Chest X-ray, PA view. Patient: 21 years old, sex M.
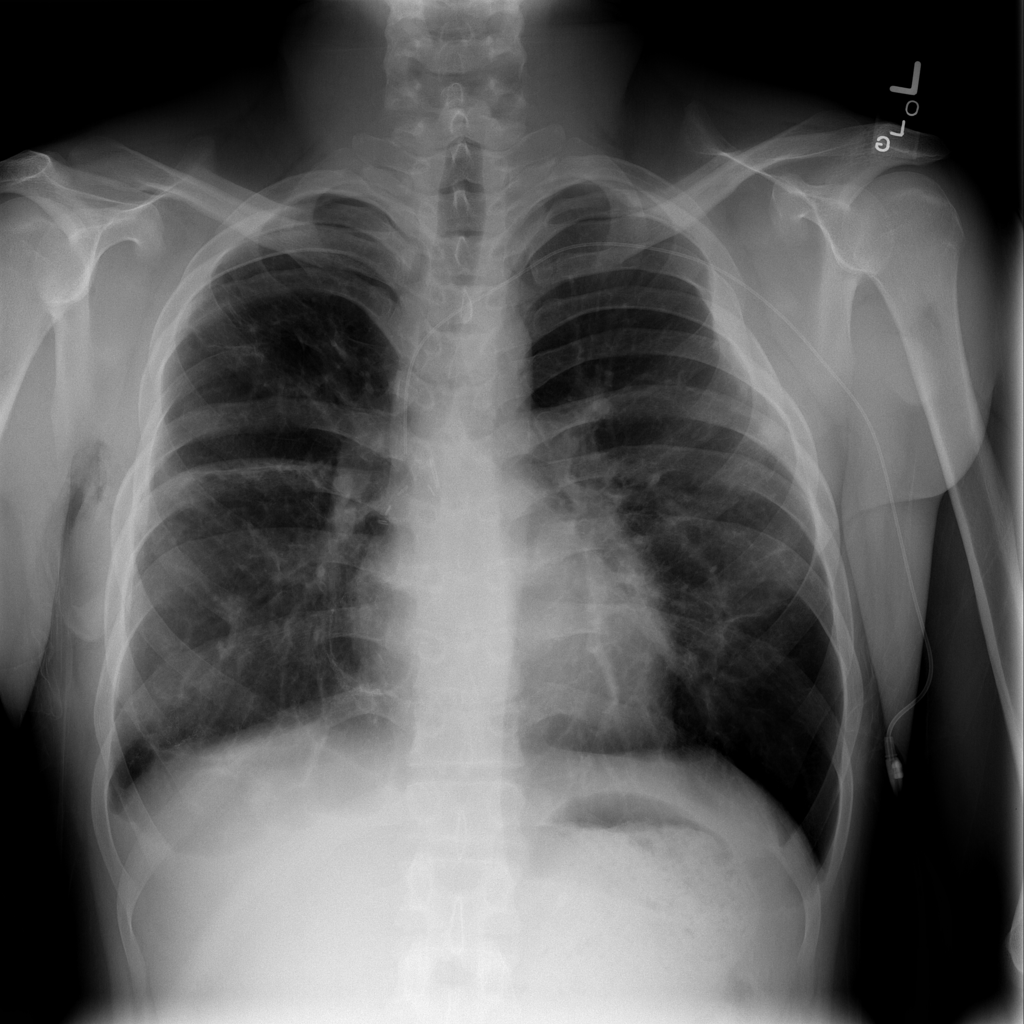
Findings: No Finding